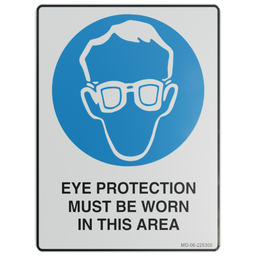
Label: decoration